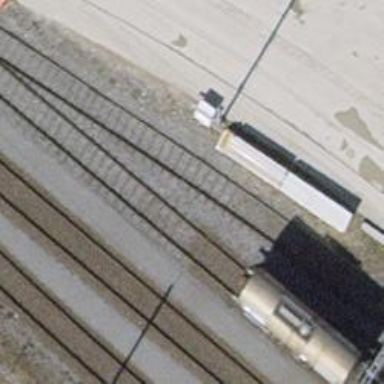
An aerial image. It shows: Single-track electrified railway with contact line. It is spur line for service.